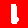
Digit: 1